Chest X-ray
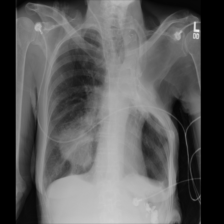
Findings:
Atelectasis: negative
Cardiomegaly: negative
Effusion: negative
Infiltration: negative
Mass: positive
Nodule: negative
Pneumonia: negative
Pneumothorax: negative
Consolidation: negative
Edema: negative
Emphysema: negative
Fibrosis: negative
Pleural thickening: negative
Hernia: negative